Interaction volume radius: 5 \u00c5
Interaction volume height: 15 \u00c5
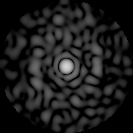
Disorder parameter: 0.8215